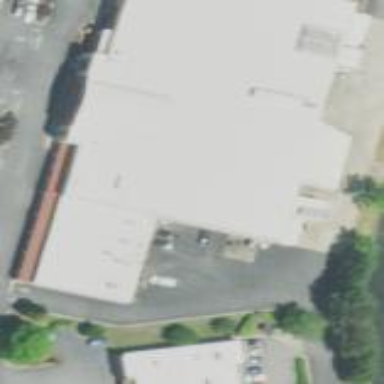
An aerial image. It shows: Retail building.